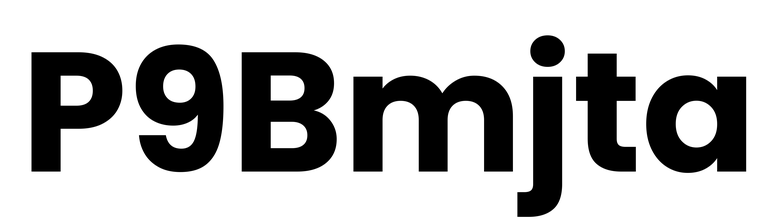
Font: Poppins-Bold